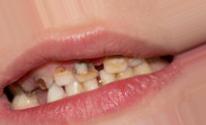
Condition: Caries